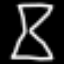
Label: hourglass